Question: I am making 'UITableView' with many cells.
Than in code, i am adding custom view in cells, and after 10 rows my custom 'UIView' duplicates.
See more in the screenshots.

'''
- (UITableViewCell *)tableView:(UITableView *)tableView cellForRowAtIndexPath:(NSIndexPath *)indexPath{
EFMyTrainingPreviewTableViewCell *cell = [tableView dequeueReusableCellWithIdentifier:@"previewCell"];
"SOME CODE"
return cell;
}
-(void)makeCompleteButtonForWorkOut:(NSIndexPath *)indexPath{
EFMyTrainingPreviewTableViewCell *cell = (EFMyTrainingPreviewTableViewCell *)[_tableviewMyTraining cellForRowAtIndexPath:indexPath];
[_tableviewMyTraining scrollToRowAtIndexPath:indexPath atScrollPosition:UITableViewScrollPositionMiddle animated:YES];
"SOME CODE"
[touchViewCompleteApproach addSubview:view];
}
[cell addSubview:touchViewCompleteApproach];
}
'''
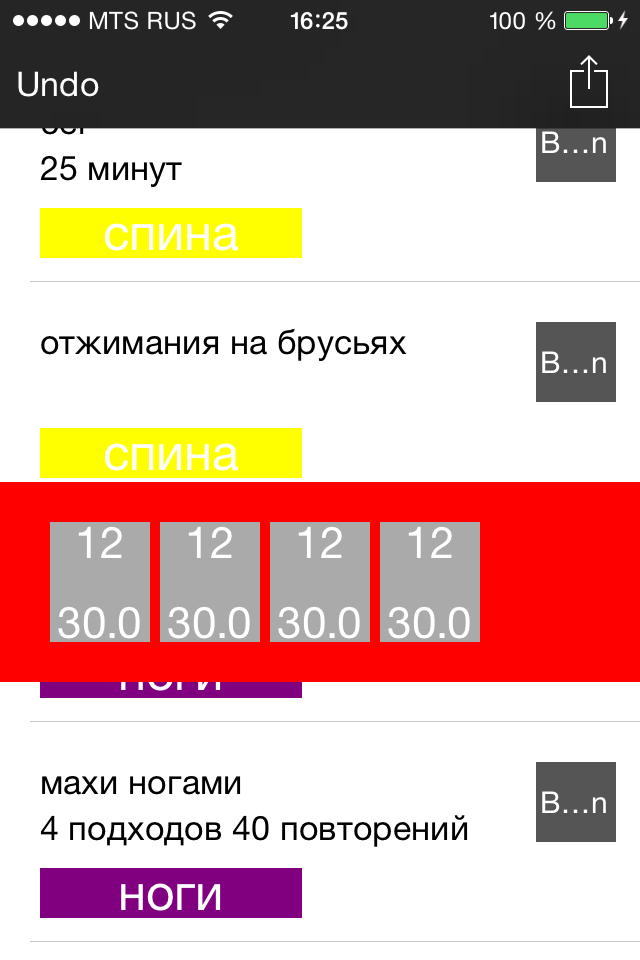
Answer: 'cellForRowAtIndexPath' will help you because when you scroll table view it refreshes the cells, and uses custom cells with views and buttons you wish.
It's simple and your code will look nice.
But beware of using 'addSubview' in 'cellForRowAtIndexPath'.